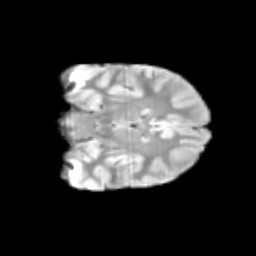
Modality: T2w
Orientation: coronal
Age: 11
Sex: male
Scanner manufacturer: siemens
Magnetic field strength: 3 T
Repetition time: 3.8 s
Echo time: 0.07 s